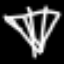
Label: diamond